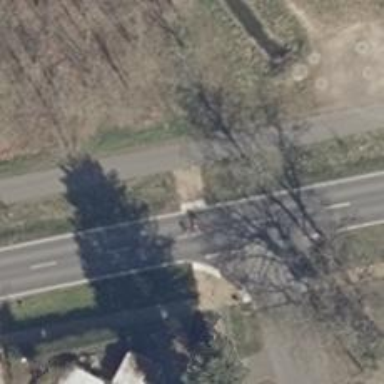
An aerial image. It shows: Paved footway.